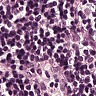
Metastatic tissue present: yes